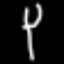
Label: fork